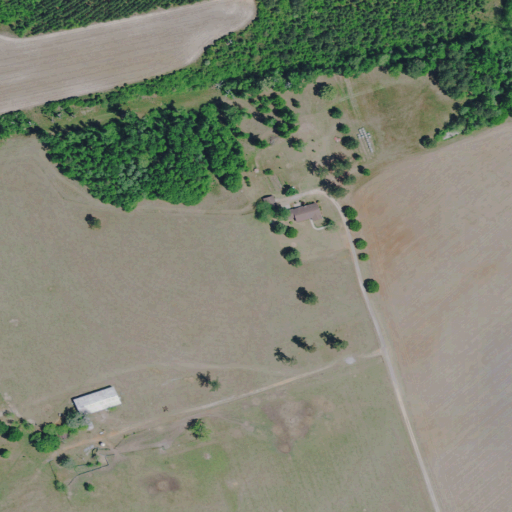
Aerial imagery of mountain in South Carolina named Quartemans Hill containing pasture, shrub, woody wetlands, open development, cultivated crops, deciduous forest, evergreen forest, herbaceous wetlands, low intensity development, and medium intensity development